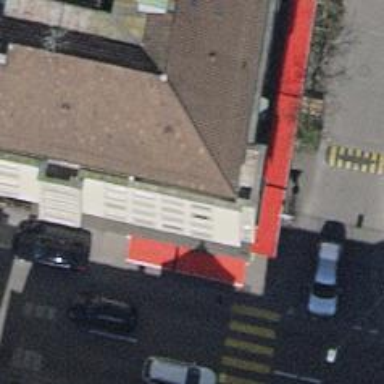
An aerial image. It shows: Convenience shop.